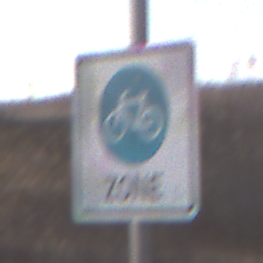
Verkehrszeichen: BeginnFahrradzone
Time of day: SunriseSunset
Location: Outdoor (Suburban)
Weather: PartlyCloudy
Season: NotSpecified
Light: Natural